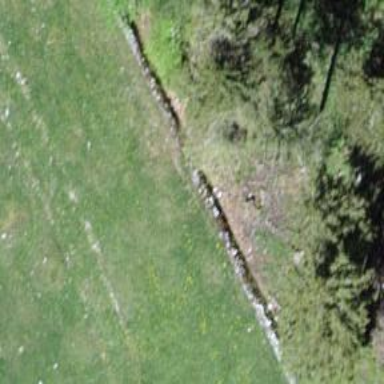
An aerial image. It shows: Wall barrier.